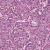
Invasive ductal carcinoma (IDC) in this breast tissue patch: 1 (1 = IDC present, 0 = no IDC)